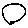
Label: circle